Question: I have pure CSS image slider which I want to have positioned ('margin:auto') with text underneath. Slider images are absolutely positioned as they are stacked. I can't figure out how to position divs around it all. I have content and wrapper divs with relative position. Image size should be responsive (therefore 'max-width:100%') but wrapper or content divs can be exact size. Or maybe they don't need to either?
This is what I am after:

And this is what I managed so far: <URL>
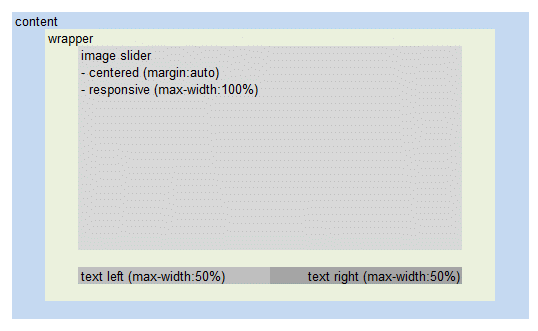
Answer: If your image slider is a carousel, you can't make it responsive without js. If you give your slider a height in the css, you can adjust it in the js to make it responsive.
The only other thing you can do is maintain an aspect ratio. So in your example you have 350x220 images. so If you get your 'padding-bottom' on your '.slider' class to 62.857% (roughly 220/350) you get a variable height based on the width. If your width grows/shrinks, the height will grow/shrink as well.
<URL>
Edit: I just noticed that none of your code around the slider is responsive. Why are you trying to make the slider responsive?